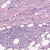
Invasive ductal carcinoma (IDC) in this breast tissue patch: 1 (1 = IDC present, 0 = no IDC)